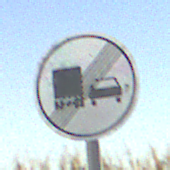
Verkehrszeichen: EndeUeberholverbotKraftfahrzeuge
Umgebung: Outdoor, RoadRail
Tageszeit: SunriseSunset
Wetter: Clear
Licht: Natural
Jahreszeit: NotSpecified
Kontrast: HighContrast